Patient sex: M
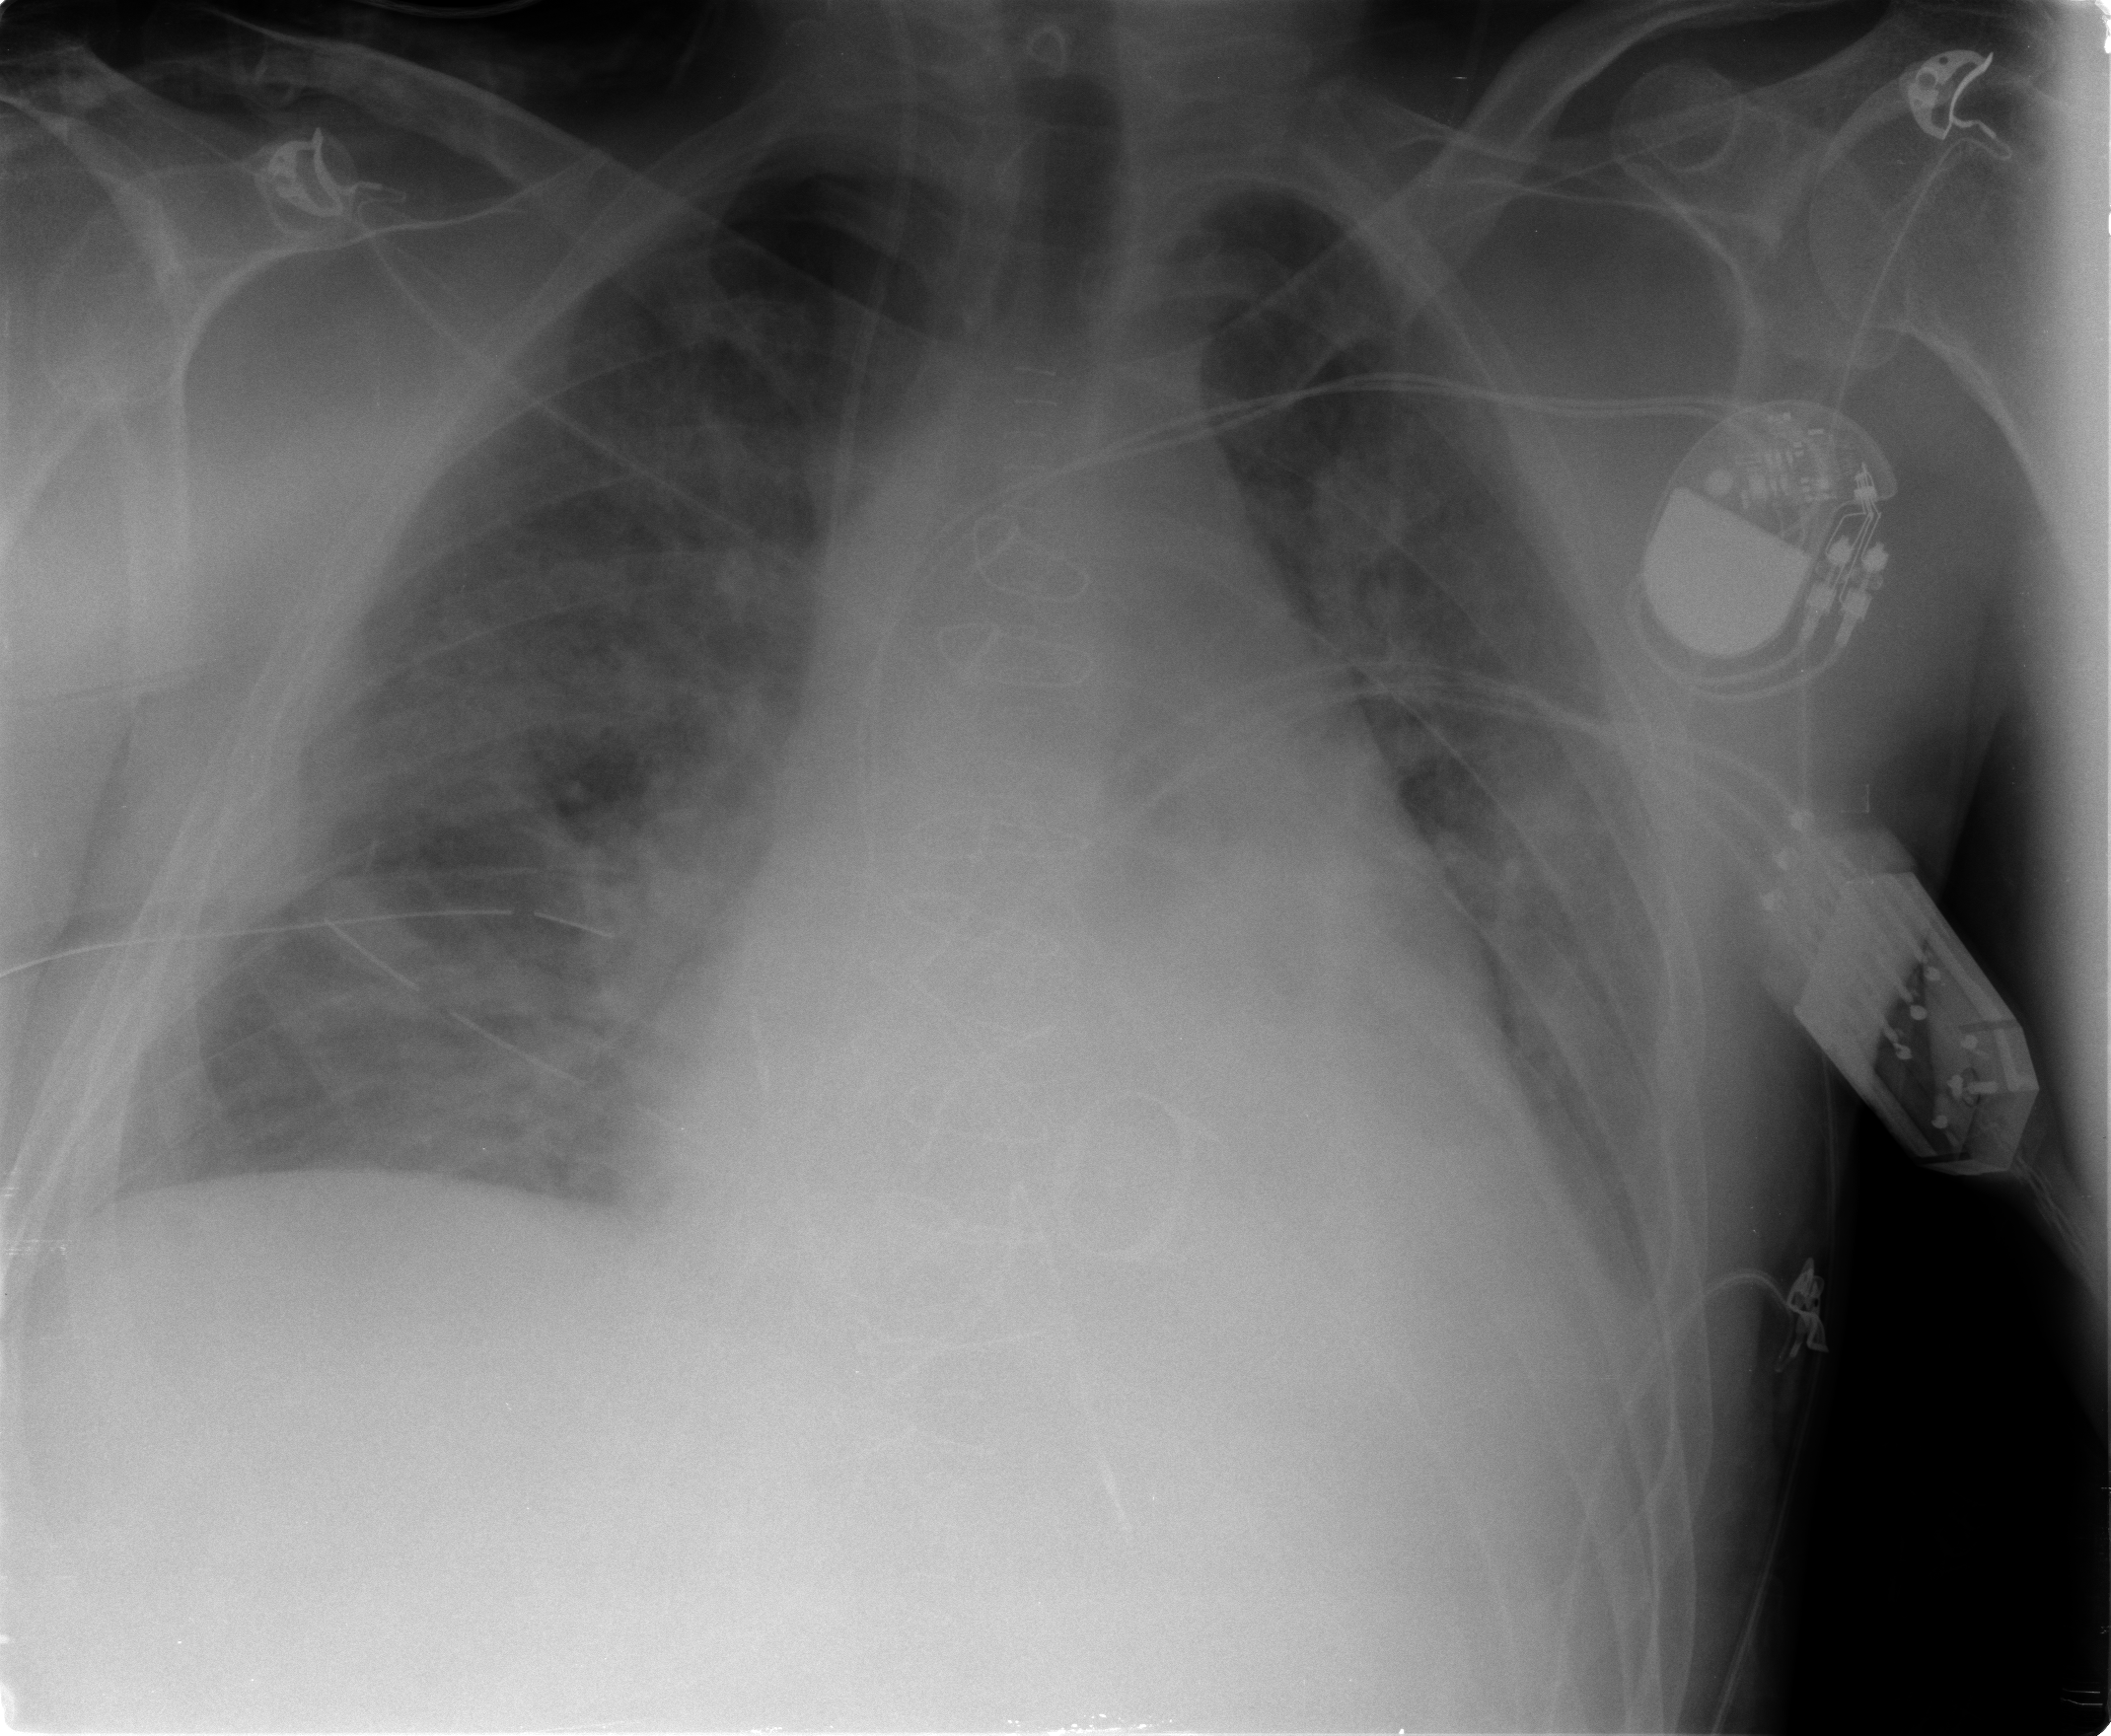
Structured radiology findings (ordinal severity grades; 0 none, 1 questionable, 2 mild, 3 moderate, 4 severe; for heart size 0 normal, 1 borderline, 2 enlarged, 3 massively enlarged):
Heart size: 2
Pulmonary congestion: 2
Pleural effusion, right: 1
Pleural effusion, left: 2
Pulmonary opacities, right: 2
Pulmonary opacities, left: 2
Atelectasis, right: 2
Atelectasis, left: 2